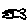
Label: fish